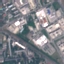
Label: Industrial